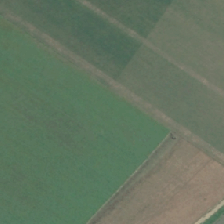
Land cover: shortrotation_cropland